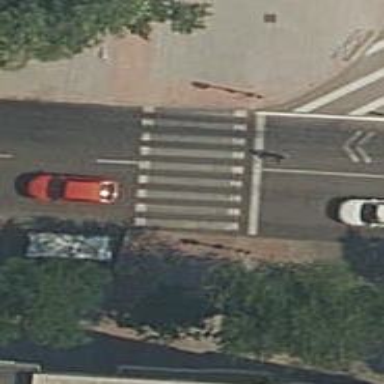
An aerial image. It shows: Crossing with zebra markings controlled by traffic signals.